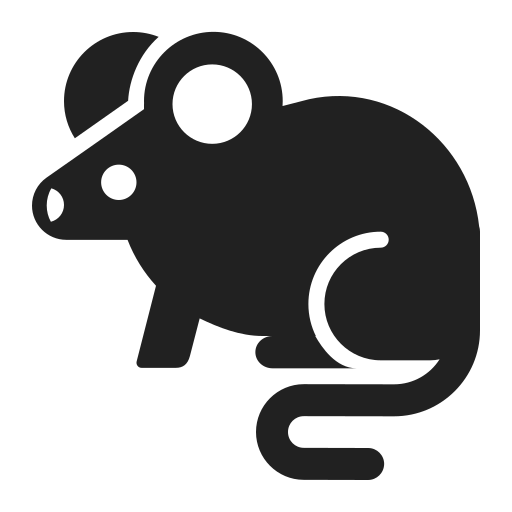
rat high contrast